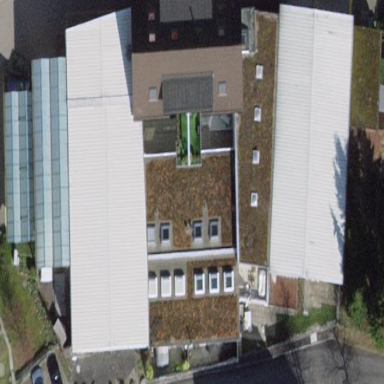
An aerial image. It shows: Industrial building with gabled roof.